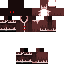
A female skeleton skin with dark skin, wearing ginger helmet dressed in a brown robe top and brown pants, featuring a closed mouth.